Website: home-depot
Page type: customer-info-address
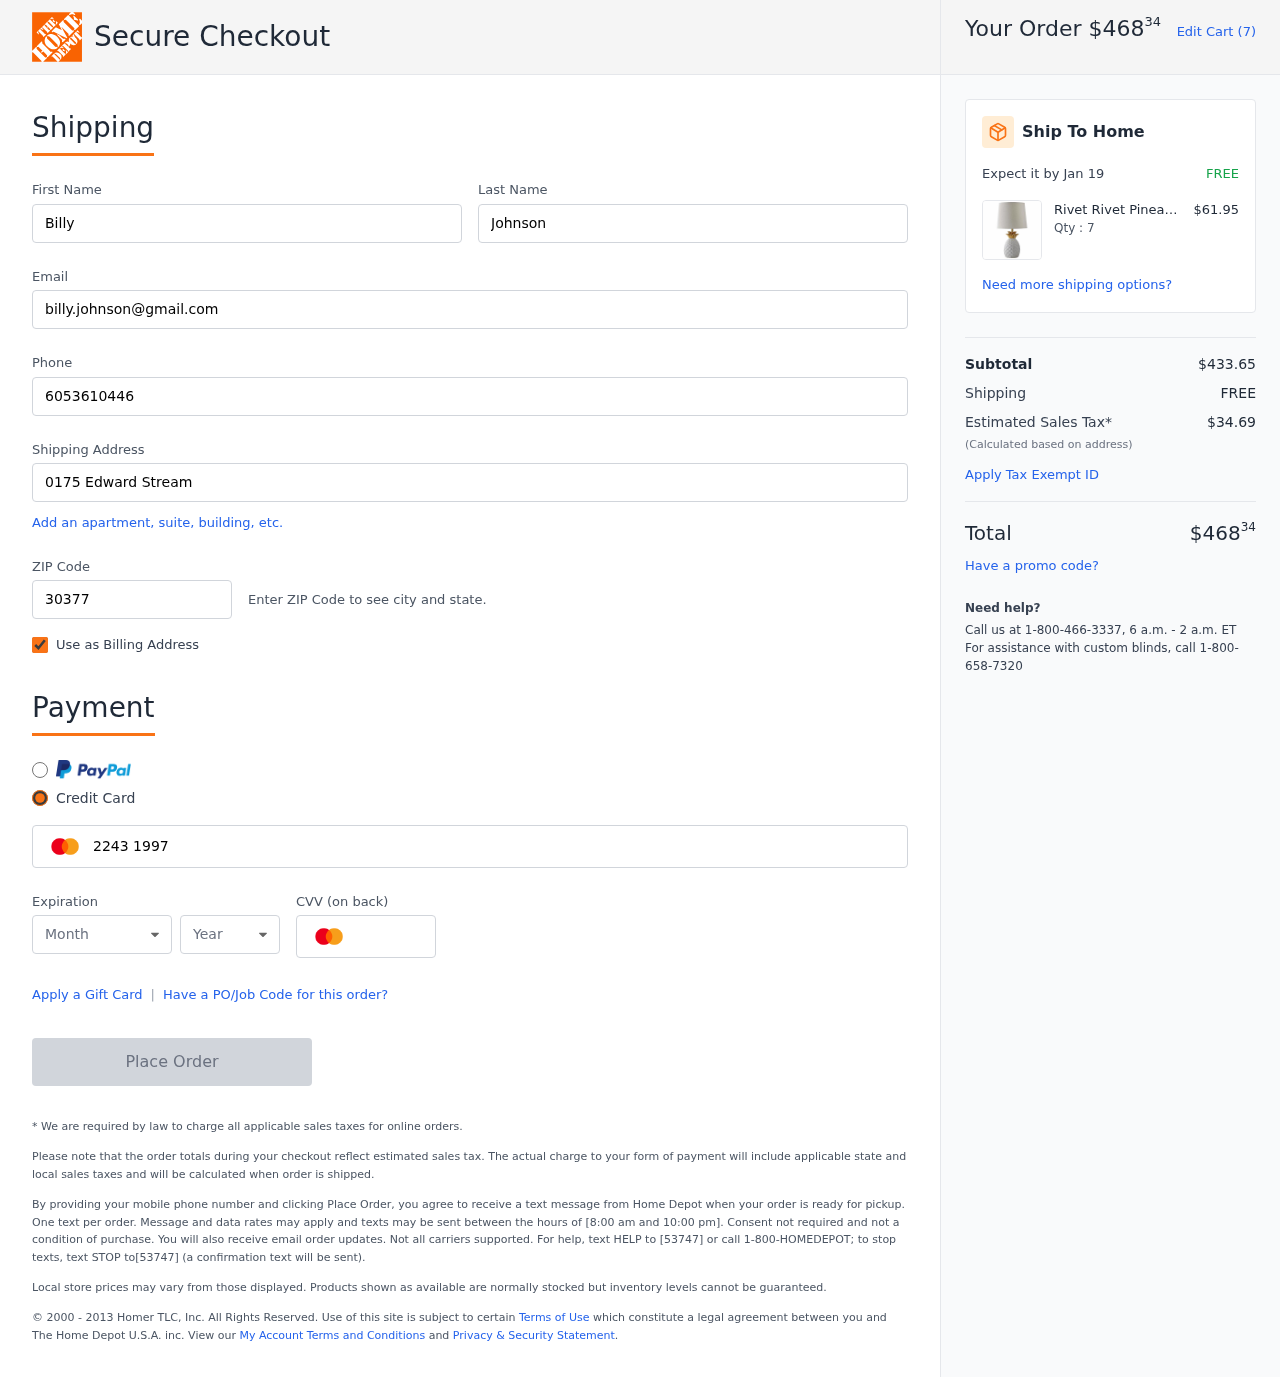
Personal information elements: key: PII_CARD_CVV
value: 141
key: PII_CARD_EXPIRY_MONTH
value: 05
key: PII_CARD_EXPIRY_YEAR
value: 26
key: PII_CARD_NUMBER
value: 2243 1997 8396 7824
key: PII_EMAIL
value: billy.johnson@gmail.com
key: PII_FIRSTNAME
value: Billy
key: PII_LASTNAME
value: Johnson
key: PII_PHONE
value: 6053610446
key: PII_POSTCODE
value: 30377
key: PII_STREET
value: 0175 Edward Stream
Product elements: key: PRODUCT1_BRAND
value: Rivet
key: PRODUCT1_NAME
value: Rivet Pineapple Ceramic Table Lamp, Modern, 18" H, White and Gold
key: PRODUCT1_PRICE
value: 61.95
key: PRODUCT1_QUANTITY
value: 7
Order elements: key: ORDER_TOTAL
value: $46834
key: ORDER_NUM_ITEMS
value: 7
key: ORDER_DELIVERY_DATE
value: Jan 19
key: ORDER_SUBTOTAL
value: $433.65
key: ORDER_SHIPPING_COST
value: FREE
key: ORDER_TAX
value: $34.69